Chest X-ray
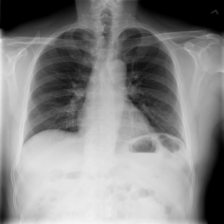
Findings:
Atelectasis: negative
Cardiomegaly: negative
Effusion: negative
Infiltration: negative
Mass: negative
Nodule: negative
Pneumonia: negative
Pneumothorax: negative
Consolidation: negative
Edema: negative
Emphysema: negative
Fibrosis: negative
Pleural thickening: negative
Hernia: negative